Field crop: maize
Growth stage: 2
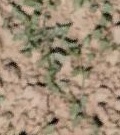
Species: convolvulus